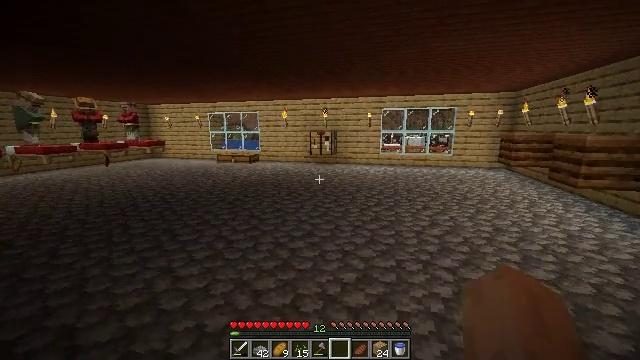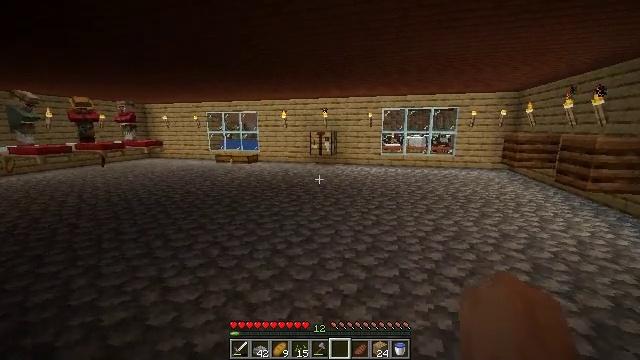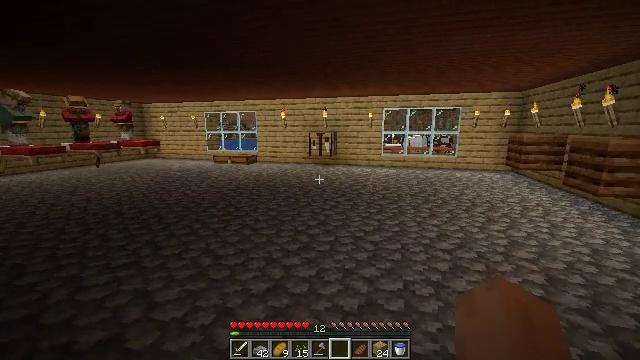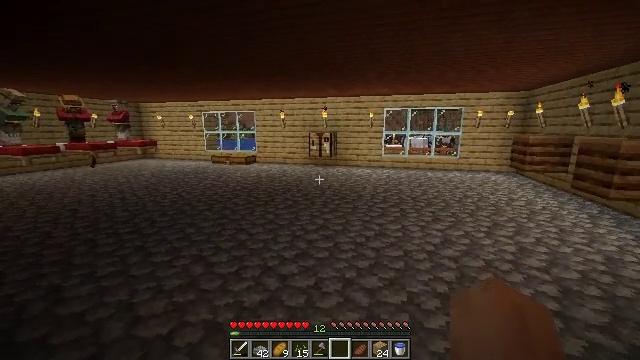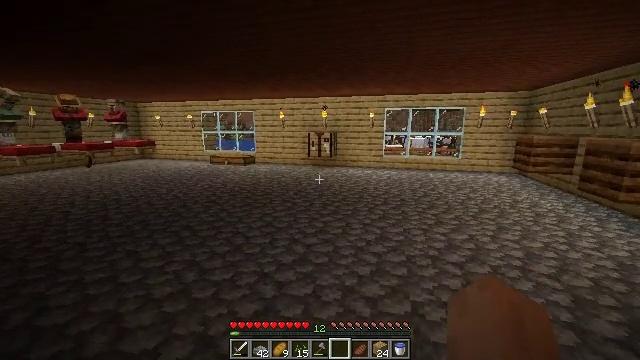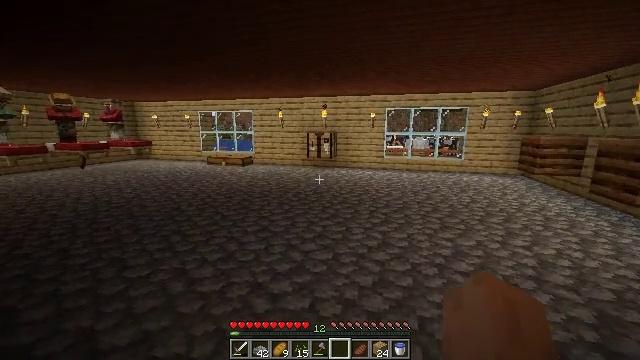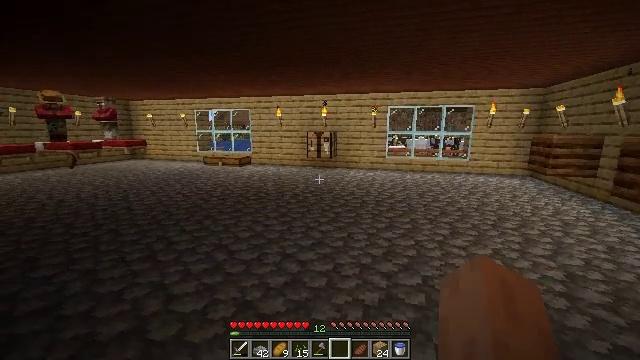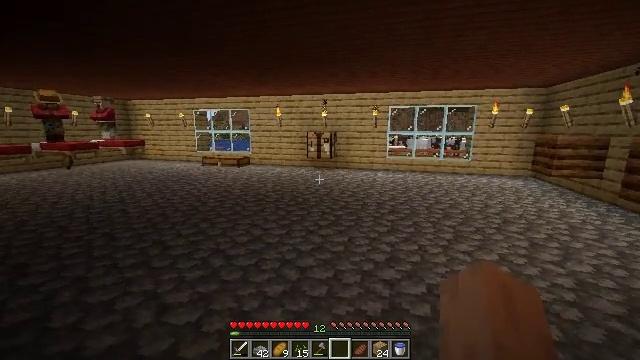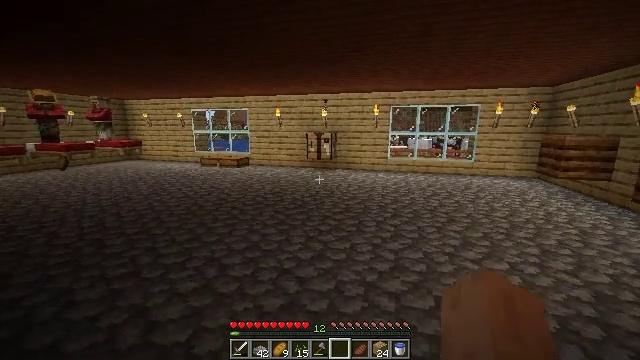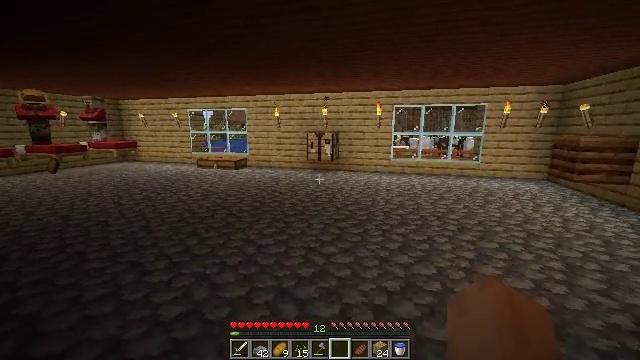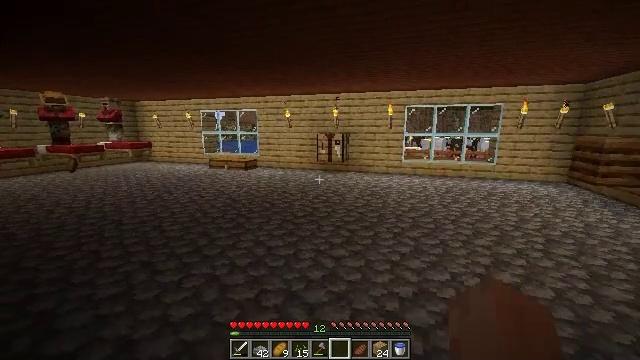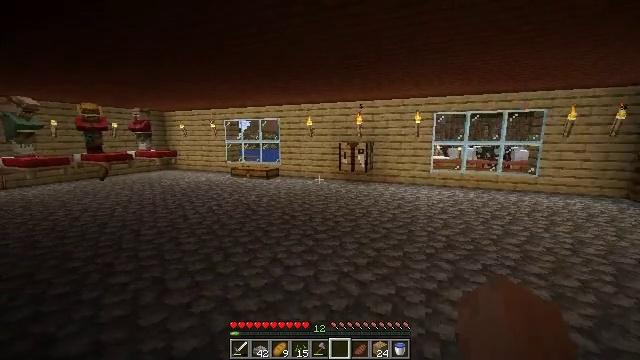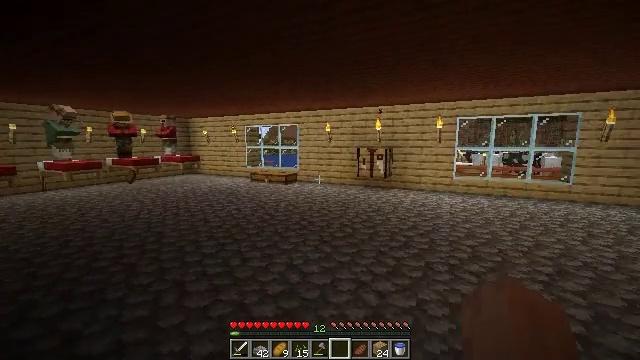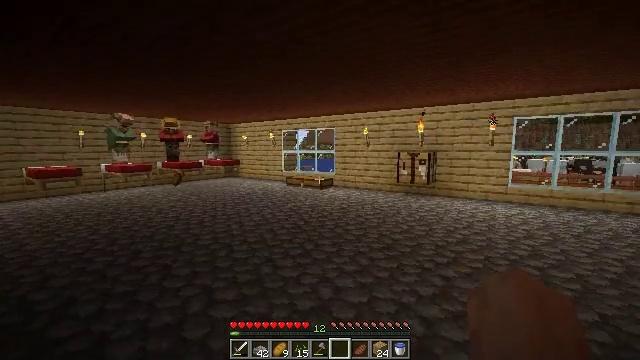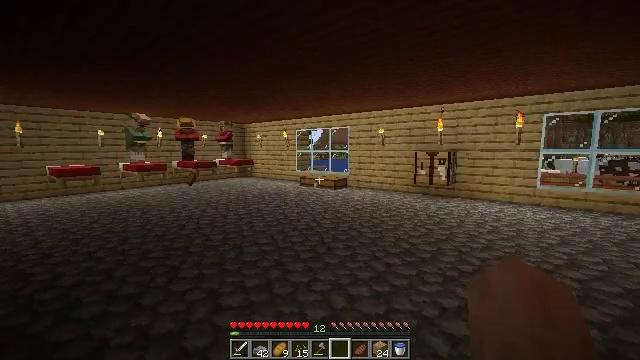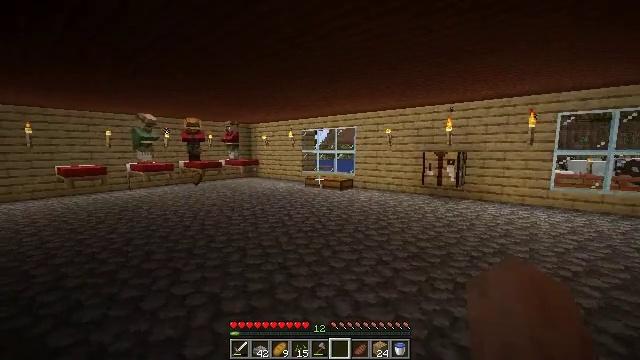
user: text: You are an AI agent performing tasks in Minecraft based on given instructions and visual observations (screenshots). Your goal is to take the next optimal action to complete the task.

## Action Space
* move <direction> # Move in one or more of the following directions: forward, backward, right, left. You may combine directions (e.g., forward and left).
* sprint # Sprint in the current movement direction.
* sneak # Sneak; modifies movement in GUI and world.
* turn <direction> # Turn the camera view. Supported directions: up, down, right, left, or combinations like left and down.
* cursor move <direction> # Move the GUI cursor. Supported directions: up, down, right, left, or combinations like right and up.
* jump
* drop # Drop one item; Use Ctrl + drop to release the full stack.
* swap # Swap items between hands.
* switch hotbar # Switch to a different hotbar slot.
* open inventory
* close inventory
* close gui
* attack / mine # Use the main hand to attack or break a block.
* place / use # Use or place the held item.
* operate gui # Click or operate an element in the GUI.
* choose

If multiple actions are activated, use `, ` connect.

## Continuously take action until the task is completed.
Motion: motion action
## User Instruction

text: Demolish the cobblestone slab for reuse.
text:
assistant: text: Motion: move forward
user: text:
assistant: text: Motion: move forward
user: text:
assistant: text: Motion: move forward
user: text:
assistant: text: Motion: move forward
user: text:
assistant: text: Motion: move forward
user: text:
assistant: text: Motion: move forward
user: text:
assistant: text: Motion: move forward
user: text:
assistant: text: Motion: move forward
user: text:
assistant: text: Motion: move forward
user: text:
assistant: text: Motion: move forward, turn left
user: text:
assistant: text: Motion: move forward, turn left and up
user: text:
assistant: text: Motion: move forward, turn left and up
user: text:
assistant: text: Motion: move forward, turn left
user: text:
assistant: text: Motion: move forward, turn left
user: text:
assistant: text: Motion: move forward, turn left
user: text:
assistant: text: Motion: move forward, turn left
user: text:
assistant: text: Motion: move forward, turn left
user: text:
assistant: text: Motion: move forward, turn left
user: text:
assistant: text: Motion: move forward, turn left
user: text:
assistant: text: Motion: move forward
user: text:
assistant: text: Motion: move forward, turn left
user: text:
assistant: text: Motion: move forward, turn left
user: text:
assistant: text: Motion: move forward, turn left
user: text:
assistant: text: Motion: move forward, turn left
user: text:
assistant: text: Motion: move forward, turn left
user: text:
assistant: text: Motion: move forward, turn left
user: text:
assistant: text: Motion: move forward
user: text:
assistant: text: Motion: move forward
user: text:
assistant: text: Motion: move forward
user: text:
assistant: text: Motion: move forward